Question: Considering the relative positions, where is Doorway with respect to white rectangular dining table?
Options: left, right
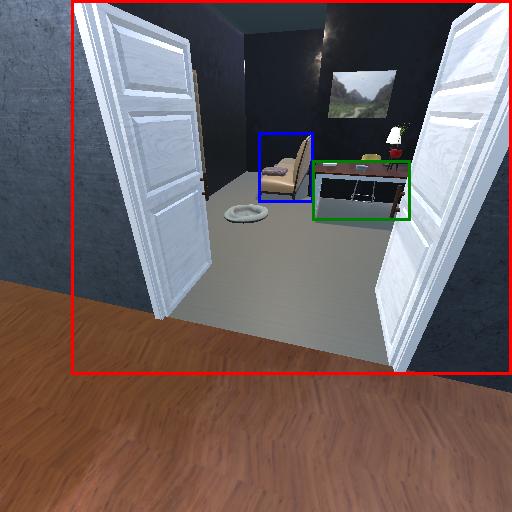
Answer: left